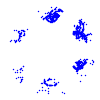
Particle: proton